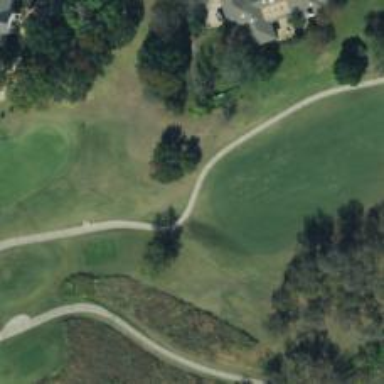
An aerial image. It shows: Pathway for golfing.